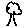
Label: tree